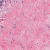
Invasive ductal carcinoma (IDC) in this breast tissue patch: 0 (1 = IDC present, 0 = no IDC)